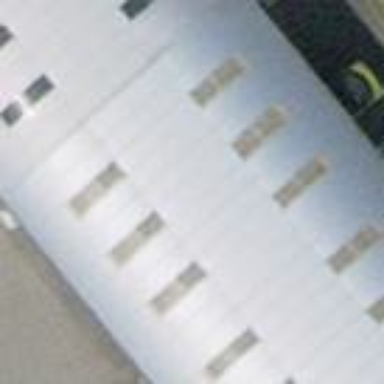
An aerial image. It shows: View of roof of building.